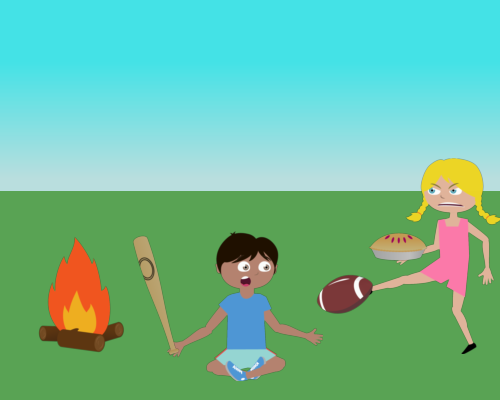
a boy cross legged and mad in his hand on the left side is a baseball bat on the right is a football a mad girl on the right kicking her foot with the football and holding a pie on the left